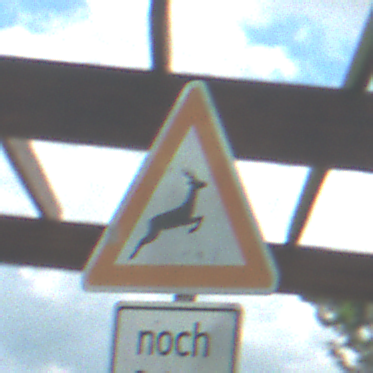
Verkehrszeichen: WildwechselLinks
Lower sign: LaengeEinerStrecke4
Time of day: Midday
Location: Outdoor (Nature)
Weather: PartlyCloudy
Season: NotSpecified
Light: Natural